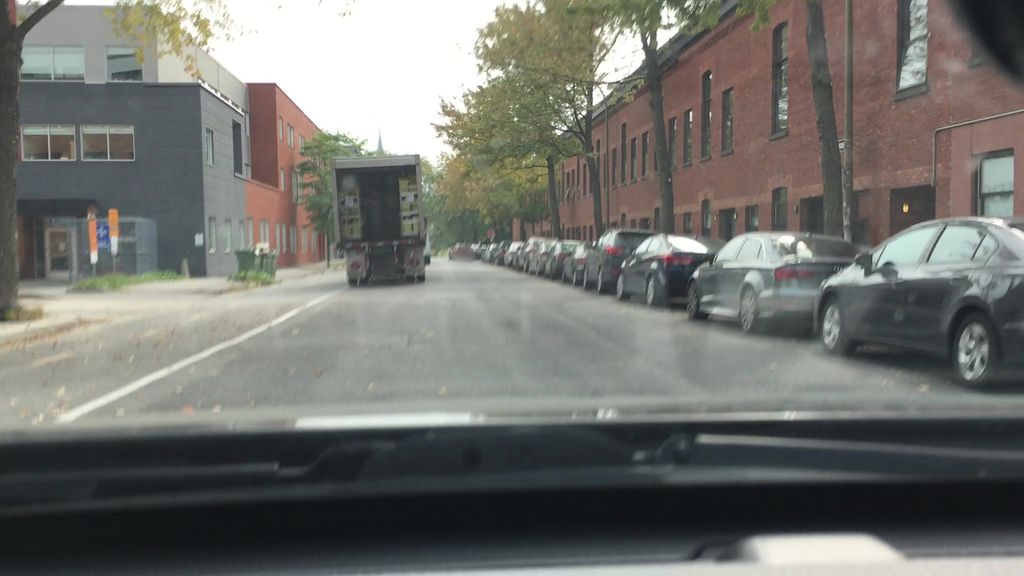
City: montreal